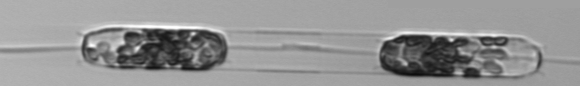
Label: Ditylum_brightwellii